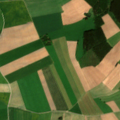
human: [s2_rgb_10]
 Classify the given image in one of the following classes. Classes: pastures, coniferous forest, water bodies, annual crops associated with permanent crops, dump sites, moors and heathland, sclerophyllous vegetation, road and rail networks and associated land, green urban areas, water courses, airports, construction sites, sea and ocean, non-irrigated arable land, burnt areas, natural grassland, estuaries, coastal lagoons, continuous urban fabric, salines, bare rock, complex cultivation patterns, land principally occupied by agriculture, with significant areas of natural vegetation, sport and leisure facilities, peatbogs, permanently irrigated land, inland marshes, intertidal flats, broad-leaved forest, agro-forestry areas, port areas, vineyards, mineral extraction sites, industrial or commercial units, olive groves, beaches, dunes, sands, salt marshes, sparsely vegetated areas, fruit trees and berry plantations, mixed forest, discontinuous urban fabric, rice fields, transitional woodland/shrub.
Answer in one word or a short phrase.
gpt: non-irrigated arable land, pastures, complex cultivation patterns, land principally occupied by agriculture, with significant areas of natural vegetation, coniferous forest